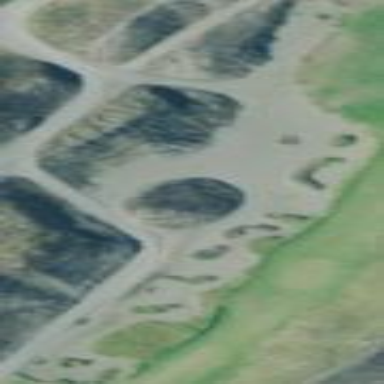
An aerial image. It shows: Sand bunker on golf course.